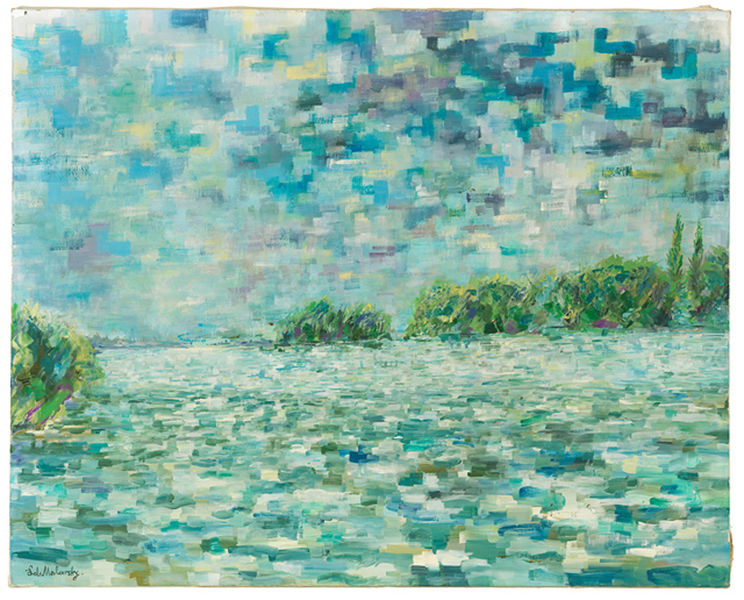
Titel: The Loire Royale , The Loire Royale
Künstler: Sviatoslav Malevskii-Malevich (Malewsky)
Standort: Amherst (Massachusetts, USA)
Institution: Mead Art Museum, Amherst College
Schlagwörter: blue, oil, red, white, dark, expressionism, gouache, green, grey, painting, yellow, flowers, plant, cloud, clouds, heaven, sky, tree, boat, lake, landscape, mountain, nature, ocean, sea, see, water, horizon, sun, trees, grass, light, river, bushes, plants, cubist, dots, impressionism, purple, wave, abstract, monet, watercolor, watercolour, pointillism, signature, rain, weather, squares, bush, pond, impressionist, rainbow, brushstrokes, land, marsh, still, impression, weeds, cubes, wheat, foliage, marshes, marine, se, signed, blob, cloulds, scenic, leight, lieght, monocromatic, reed, watr, grees, blurring, dotsw